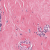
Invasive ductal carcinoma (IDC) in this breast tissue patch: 0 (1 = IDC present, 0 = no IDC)